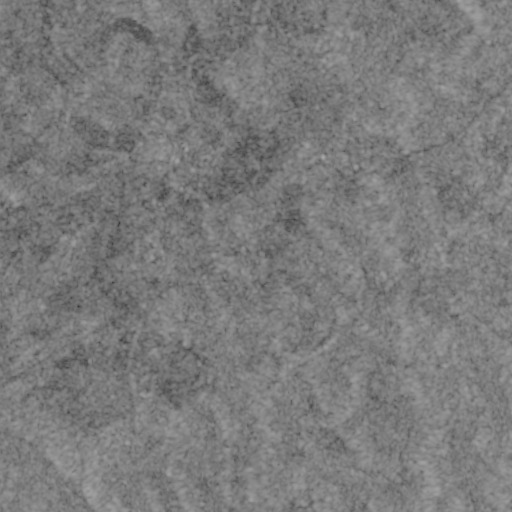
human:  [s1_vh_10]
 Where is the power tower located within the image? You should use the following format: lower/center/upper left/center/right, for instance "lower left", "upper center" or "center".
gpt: The power tower is located in the upper left of the image.
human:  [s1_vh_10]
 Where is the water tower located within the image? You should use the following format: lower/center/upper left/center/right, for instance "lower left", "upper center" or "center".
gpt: The water tower is located in the upper left of the image.
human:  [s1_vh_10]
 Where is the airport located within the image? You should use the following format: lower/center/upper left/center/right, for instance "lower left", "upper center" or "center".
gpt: There is no airport in the image.

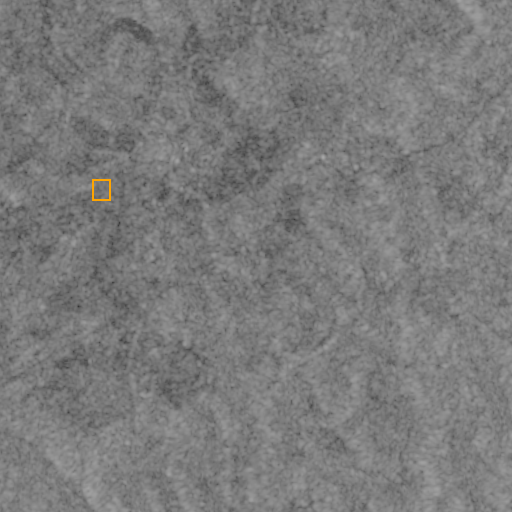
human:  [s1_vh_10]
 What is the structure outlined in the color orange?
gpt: The structure outlined in orange is a park.
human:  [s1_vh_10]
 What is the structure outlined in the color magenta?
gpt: There is no magenta outline.